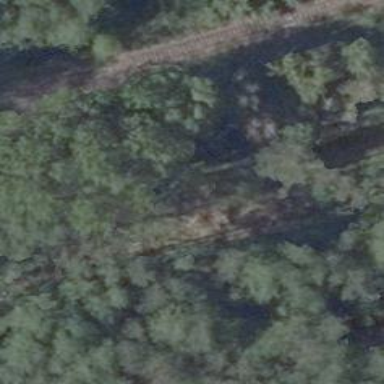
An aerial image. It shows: Grassy track with grade 5 track type.